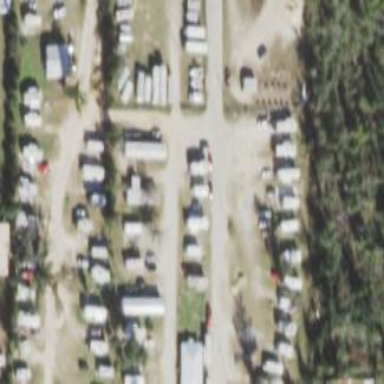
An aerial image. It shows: Residential area known as trailer park.